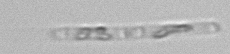
Label: Cerataulina_pelagica